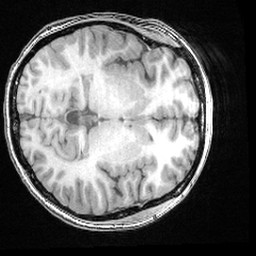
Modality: T1w
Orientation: axial
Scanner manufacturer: ge
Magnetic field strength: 3 T
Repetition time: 0.008572 s
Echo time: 0.003384 s